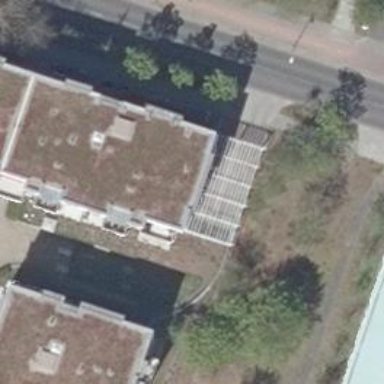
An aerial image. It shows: Parking entrance.